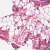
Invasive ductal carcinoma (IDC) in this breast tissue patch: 0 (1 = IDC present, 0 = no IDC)